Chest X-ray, AP view. Patient: 49 years old, sex F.
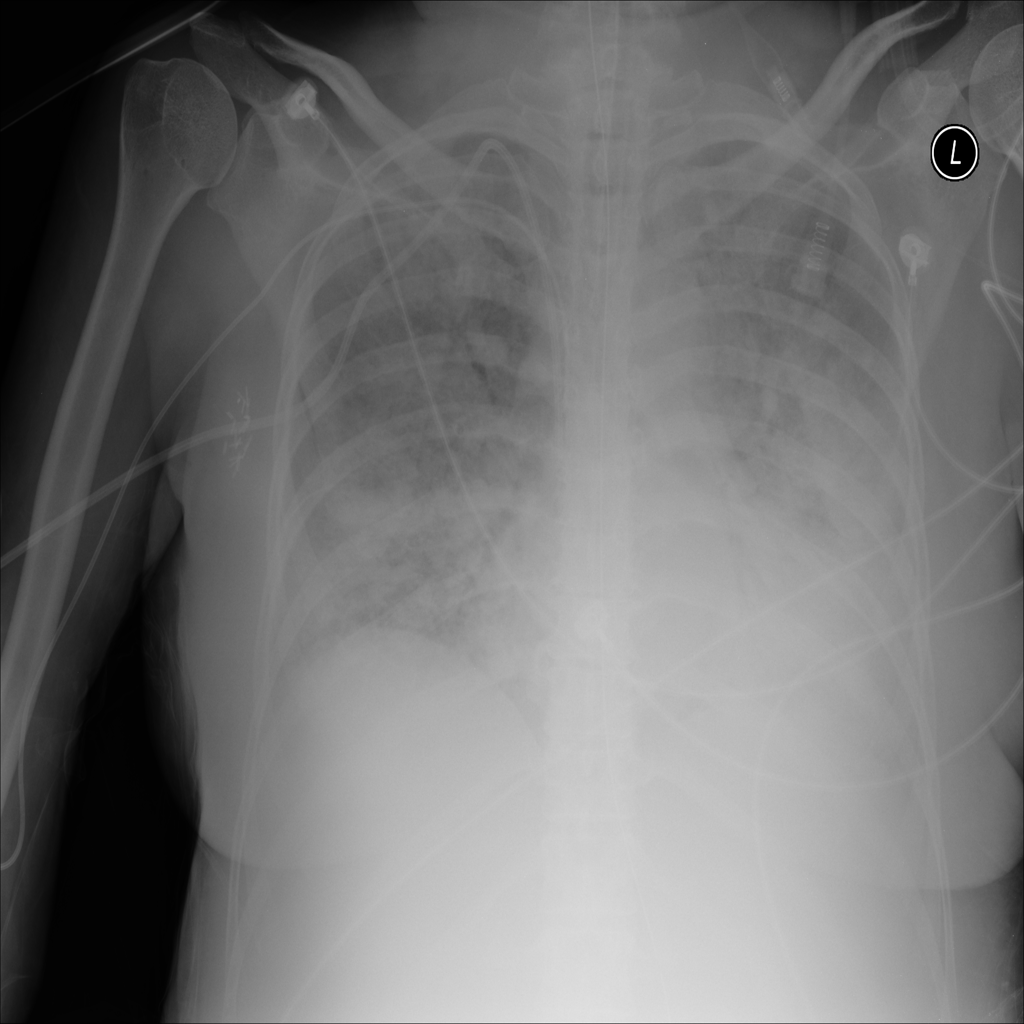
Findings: Infiltration